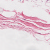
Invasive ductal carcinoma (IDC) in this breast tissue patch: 0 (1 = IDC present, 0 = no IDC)